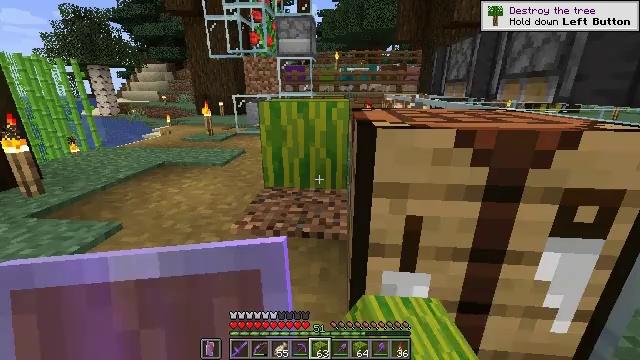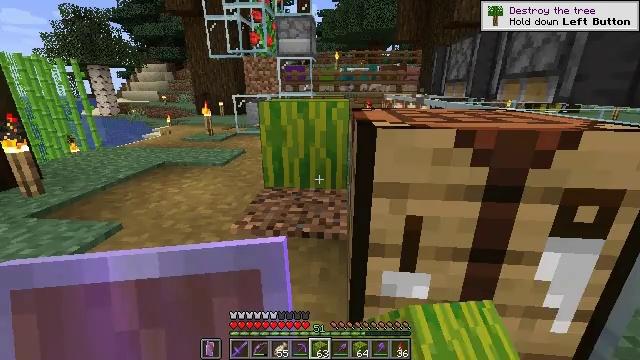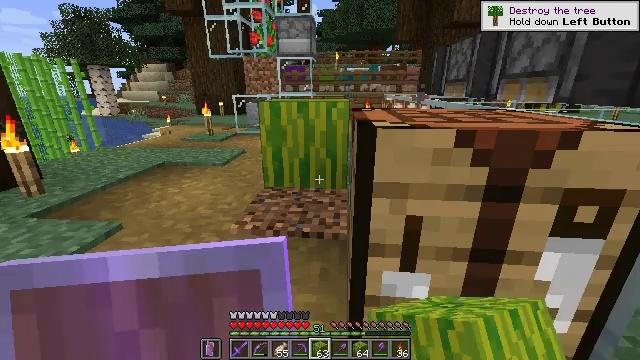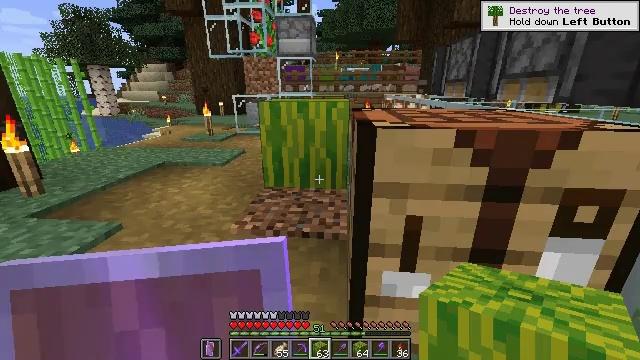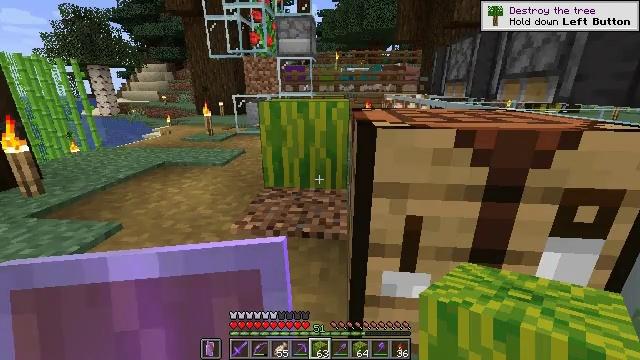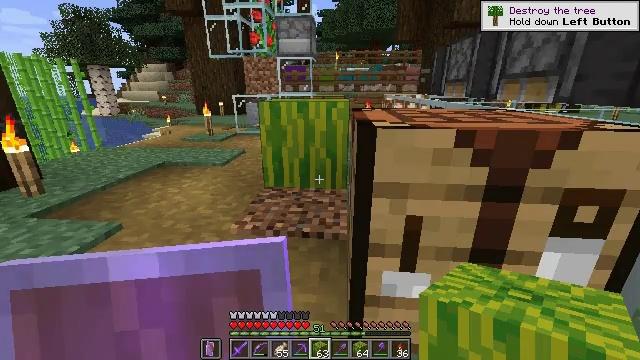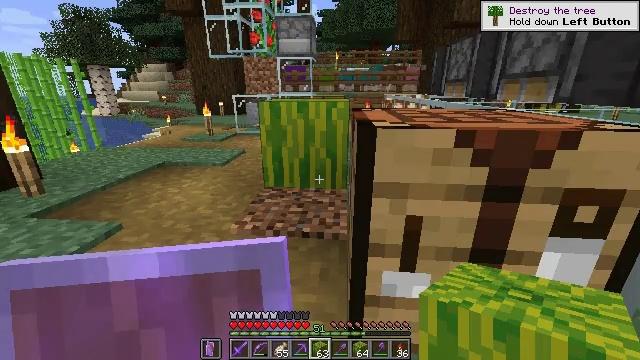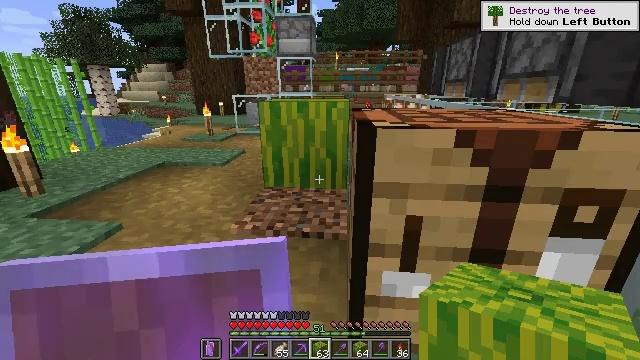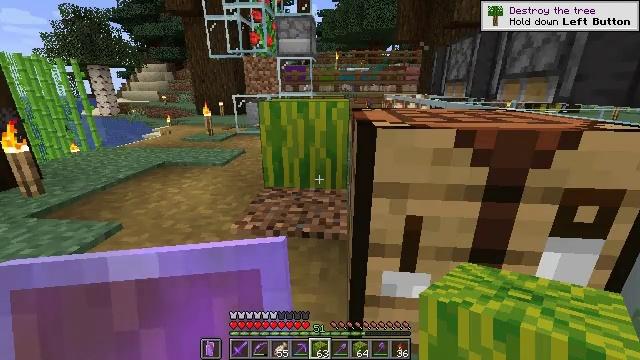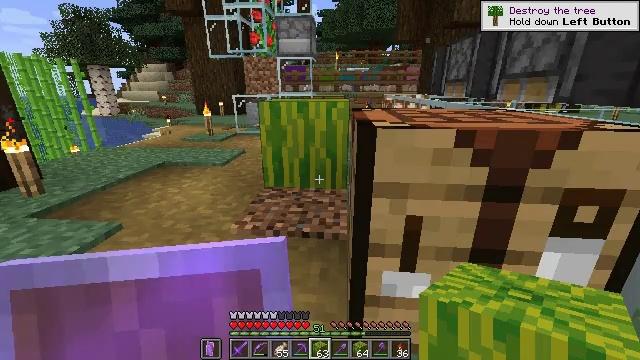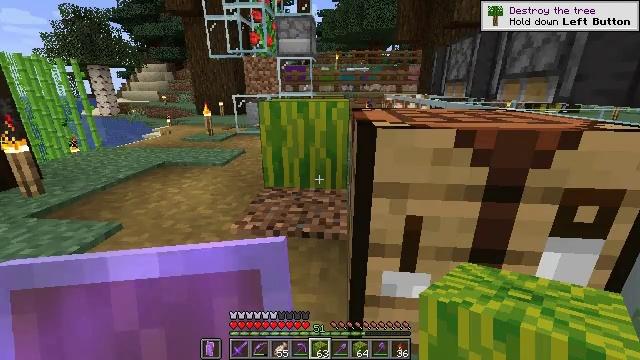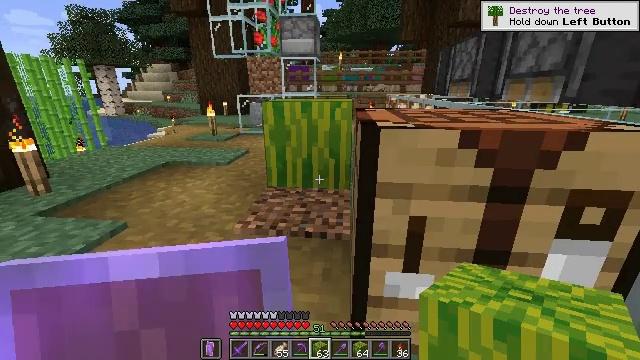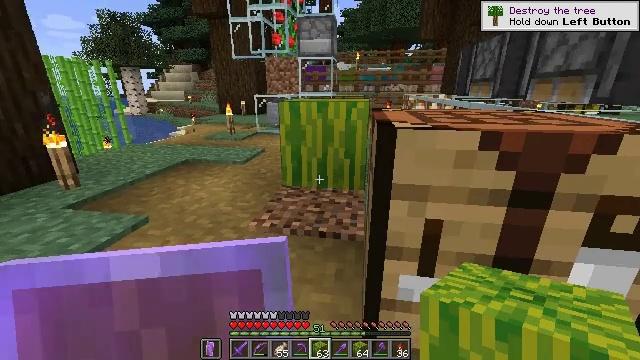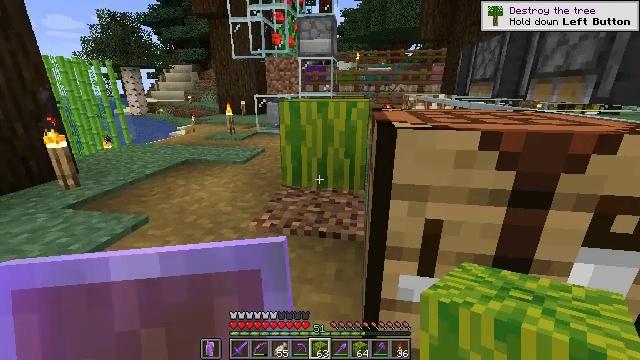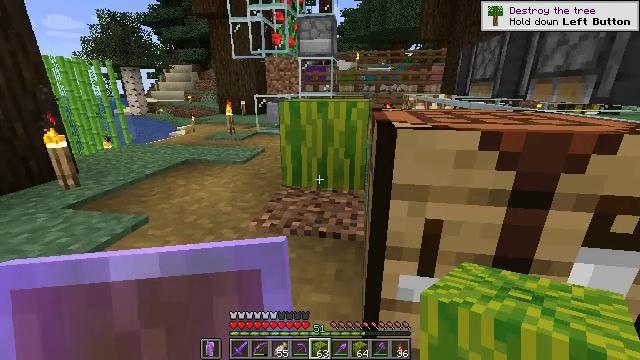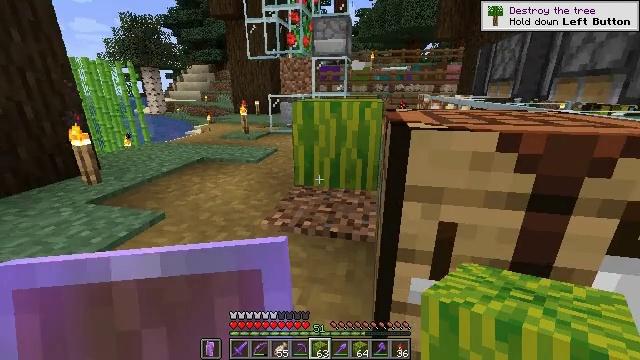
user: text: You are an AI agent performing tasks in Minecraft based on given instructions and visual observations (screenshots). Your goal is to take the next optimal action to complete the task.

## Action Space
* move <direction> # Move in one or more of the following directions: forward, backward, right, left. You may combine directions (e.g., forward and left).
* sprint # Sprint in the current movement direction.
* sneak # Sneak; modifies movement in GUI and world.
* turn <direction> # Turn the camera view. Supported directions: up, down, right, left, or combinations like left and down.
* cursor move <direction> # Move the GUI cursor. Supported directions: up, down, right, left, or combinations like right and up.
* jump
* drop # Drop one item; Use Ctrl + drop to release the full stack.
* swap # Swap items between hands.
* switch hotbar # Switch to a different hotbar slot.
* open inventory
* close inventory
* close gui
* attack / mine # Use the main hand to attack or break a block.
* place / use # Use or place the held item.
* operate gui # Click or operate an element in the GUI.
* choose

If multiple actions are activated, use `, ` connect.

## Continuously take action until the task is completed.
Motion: motion action
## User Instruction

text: Use right equipment to gather melon.
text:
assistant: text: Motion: no_op
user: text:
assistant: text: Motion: no_op
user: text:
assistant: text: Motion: no_op
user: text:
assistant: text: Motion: no_op
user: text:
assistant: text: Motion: no_op
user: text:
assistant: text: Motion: no_op
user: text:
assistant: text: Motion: no_op
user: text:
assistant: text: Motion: no_op
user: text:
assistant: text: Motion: no_op
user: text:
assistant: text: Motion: no_op
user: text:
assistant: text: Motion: no_op
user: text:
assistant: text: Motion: turn left
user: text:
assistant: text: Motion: no_op
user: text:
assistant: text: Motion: no_op
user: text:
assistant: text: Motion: turn left
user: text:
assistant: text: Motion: move forward, turn left
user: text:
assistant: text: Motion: move forward
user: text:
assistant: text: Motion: move forward
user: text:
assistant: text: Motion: move forward and move left, turn right and down
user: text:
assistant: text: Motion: move forward and move left, turn right and down
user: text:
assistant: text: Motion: move forward and move left
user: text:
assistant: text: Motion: move forward
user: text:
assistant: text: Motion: move forward
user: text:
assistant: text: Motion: move forward
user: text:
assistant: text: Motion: turn right and down
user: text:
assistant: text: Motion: no_op
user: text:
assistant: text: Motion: no_op
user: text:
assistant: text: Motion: no_op
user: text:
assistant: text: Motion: no_op
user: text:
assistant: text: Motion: no_op